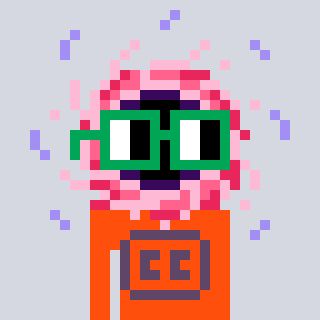
a pixel art character with square green glasses, a blackhole-shaped head and a orange-colored body on a cool background